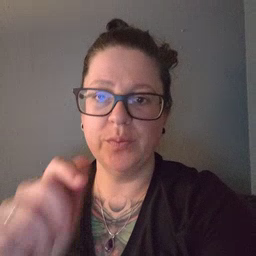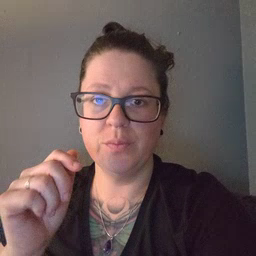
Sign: cute